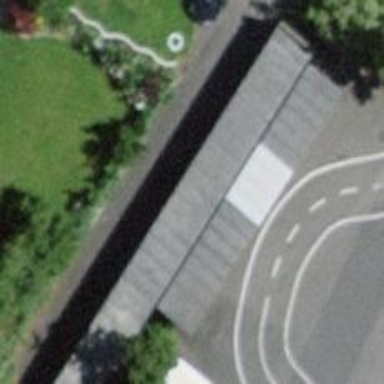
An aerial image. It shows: Bicycle parking facility.